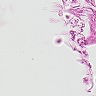
Metastatic tissue present: no